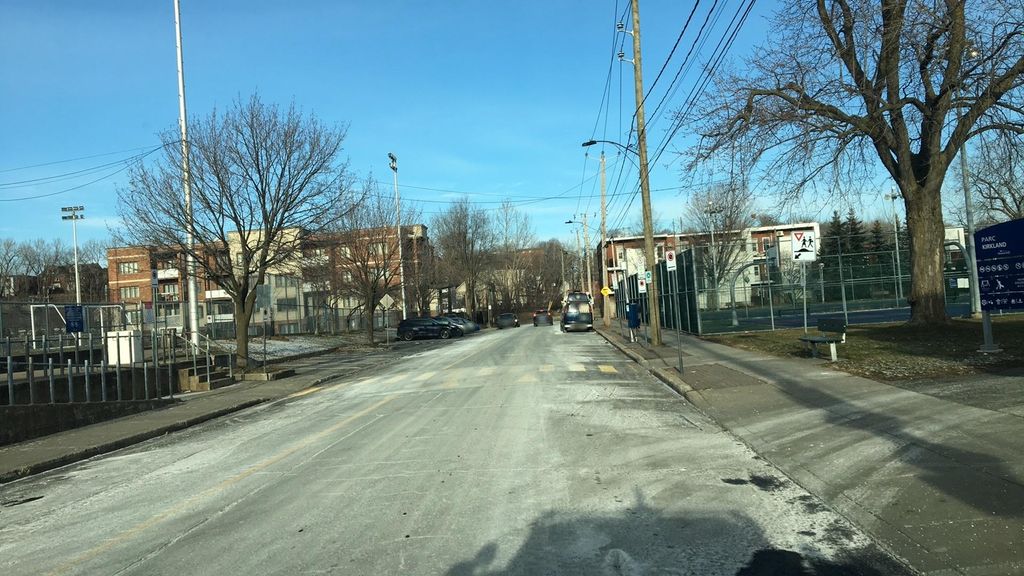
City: montreal